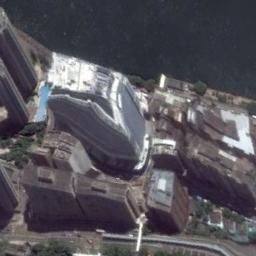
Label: commercial_area